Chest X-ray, PA view. Patient: 29 years old, sex M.
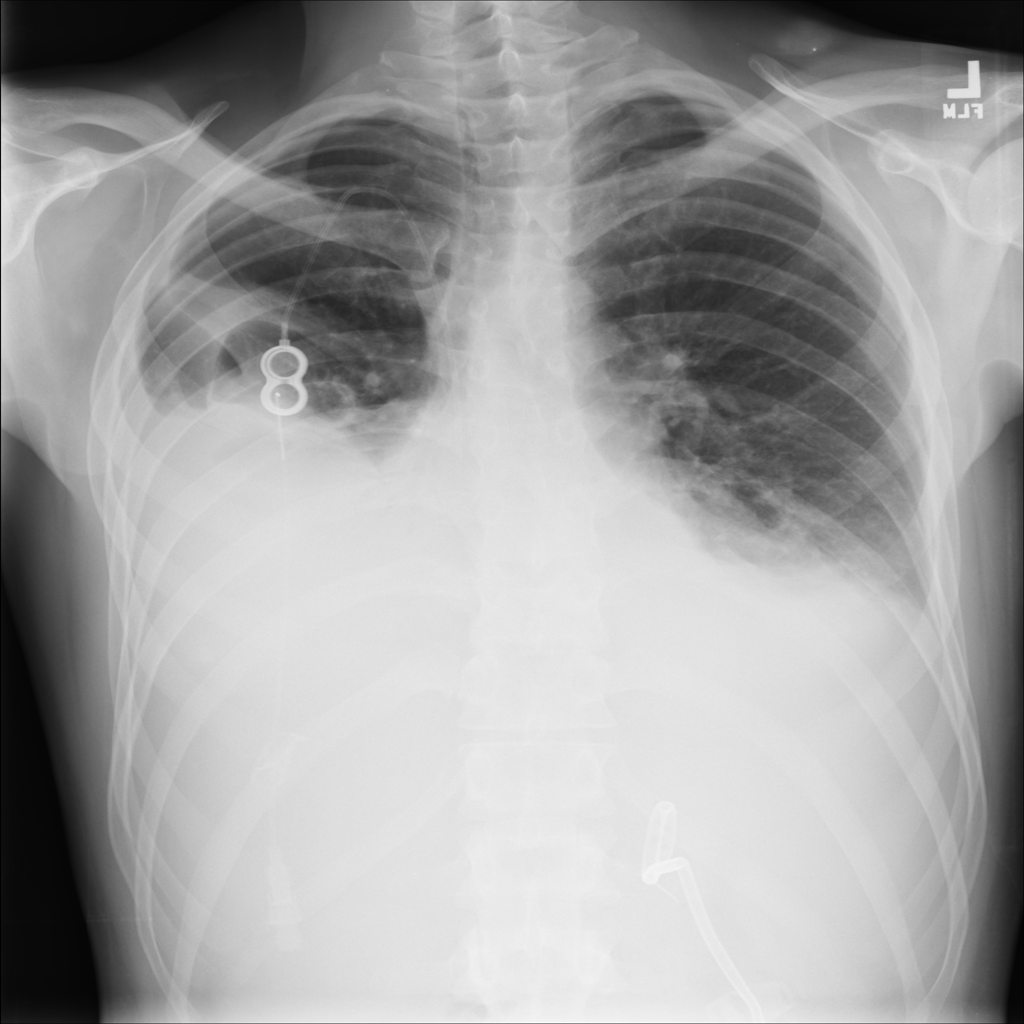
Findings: Effusion